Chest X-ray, AP view. Patient: 75 years old, sex M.
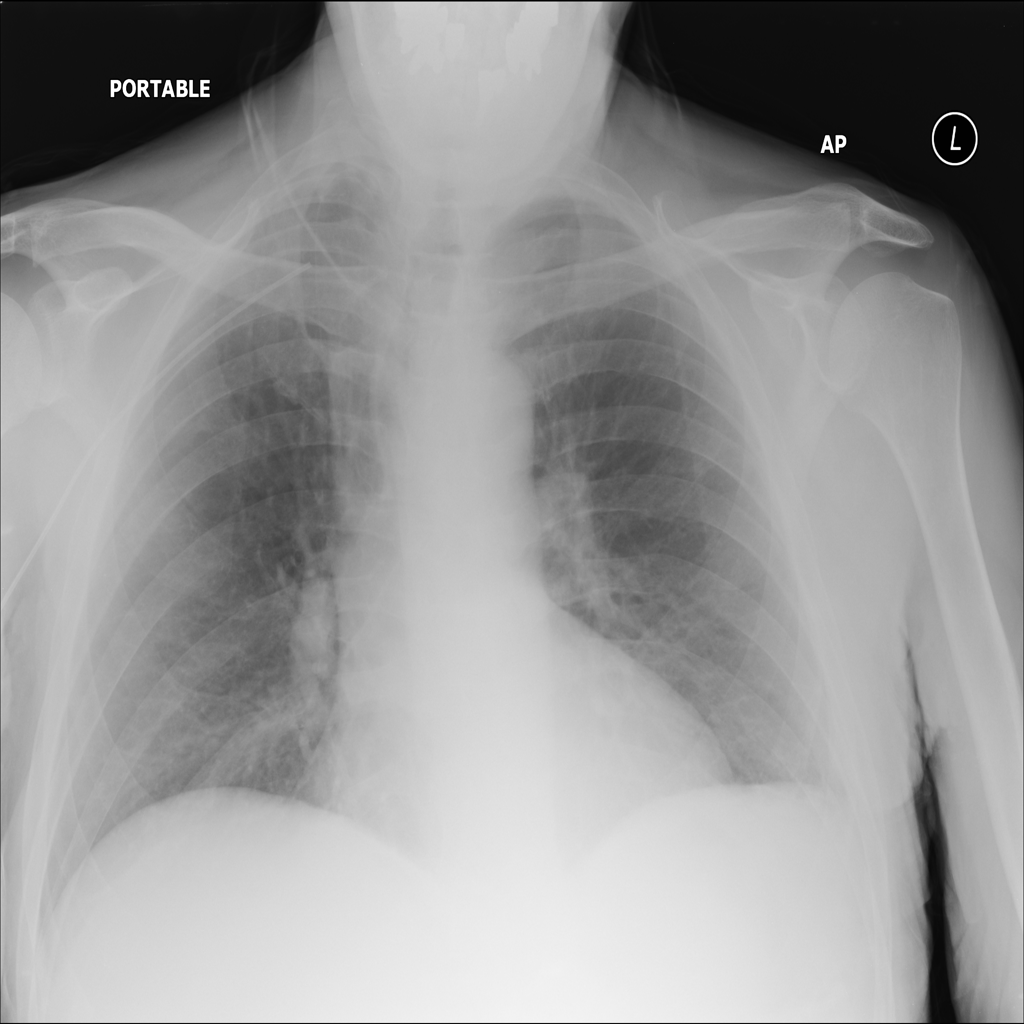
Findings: No Finding